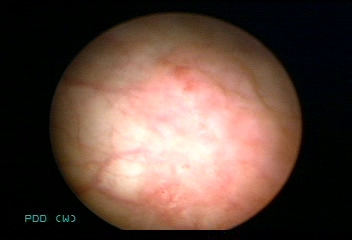
Modality: WLC
Class: Normal mucosa
Bladder cancer association: No